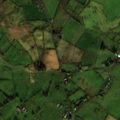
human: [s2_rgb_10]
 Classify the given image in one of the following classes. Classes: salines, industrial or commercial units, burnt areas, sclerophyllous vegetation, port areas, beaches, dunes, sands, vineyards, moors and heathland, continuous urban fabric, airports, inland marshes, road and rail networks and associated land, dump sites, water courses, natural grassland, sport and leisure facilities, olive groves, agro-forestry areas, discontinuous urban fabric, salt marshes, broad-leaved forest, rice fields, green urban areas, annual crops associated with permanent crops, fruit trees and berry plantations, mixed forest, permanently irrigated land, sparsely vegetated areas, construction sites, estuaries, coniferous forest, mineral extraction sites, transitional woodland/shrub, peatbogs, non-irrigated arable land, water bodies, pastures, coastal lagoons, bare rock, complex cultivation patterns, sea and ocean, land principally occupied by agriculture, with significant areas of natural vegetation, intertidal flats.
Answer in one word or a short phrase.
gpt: pastures, land principally occupied by agriculture, with significant areas of natural vegetation